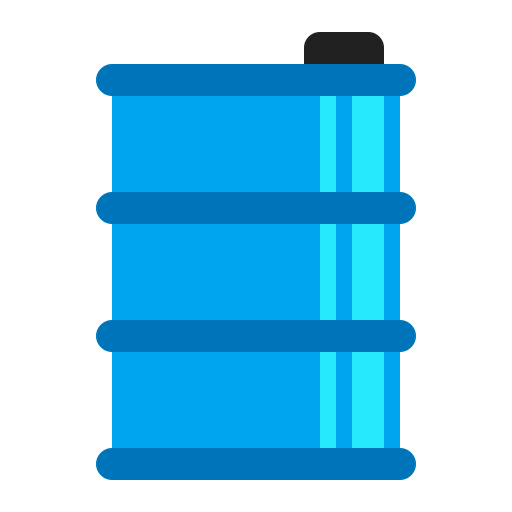
oil drum flat